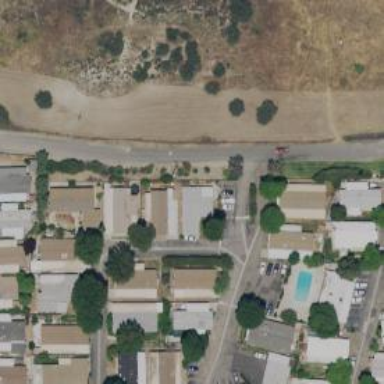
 possibly in mobile home or trailer park."